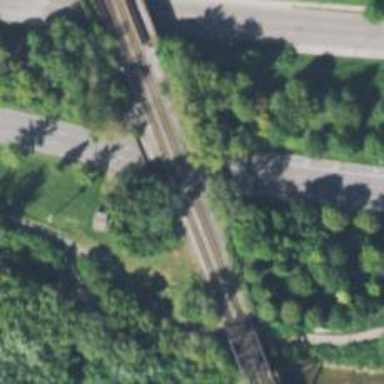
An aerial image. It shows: Railway line running on embankment.